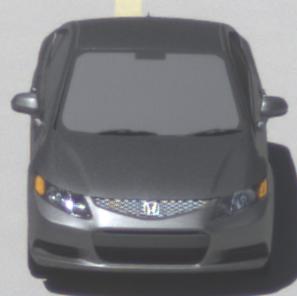
Make: Honda
Model: Civic Limousine 1.8
Detailed model: Civic (IX) Limousine
Model produced from: 2014/05
Model produced until: 2017/06
Doors: 4
Color: gray
Road condition: dry road
Daytime: midday
Contrast: high contrast